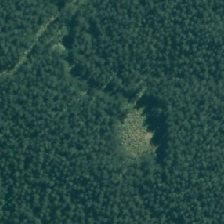
Land cover: harvested_forest